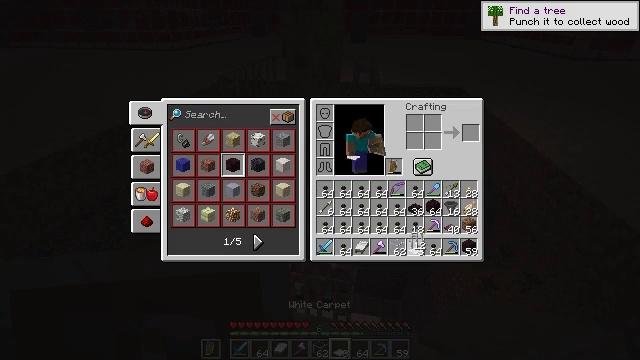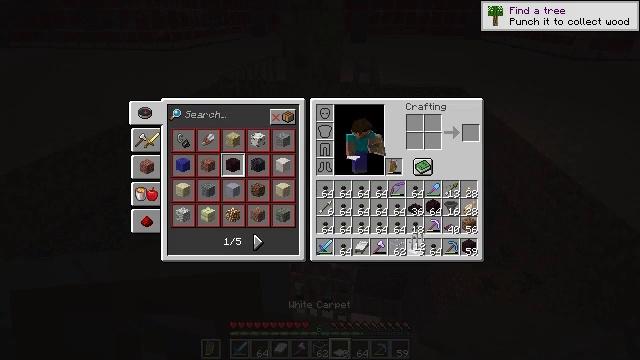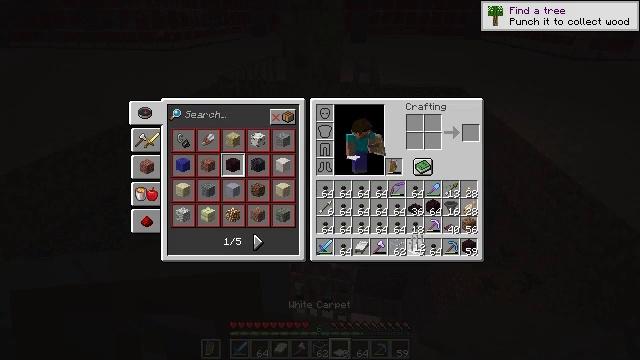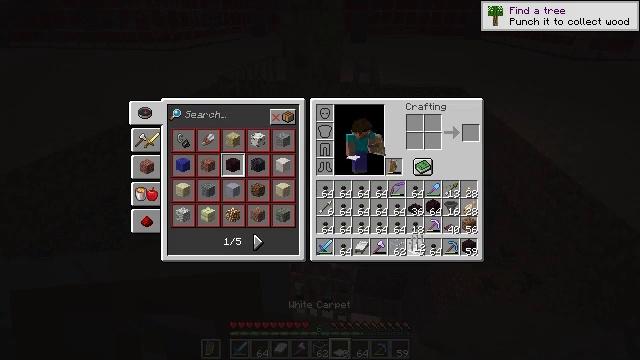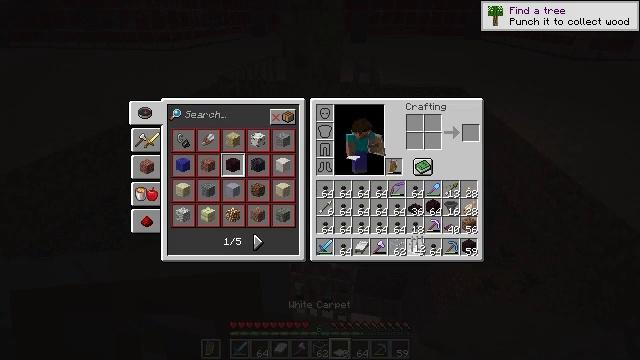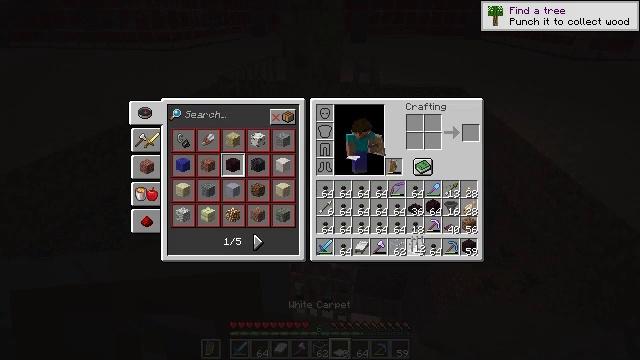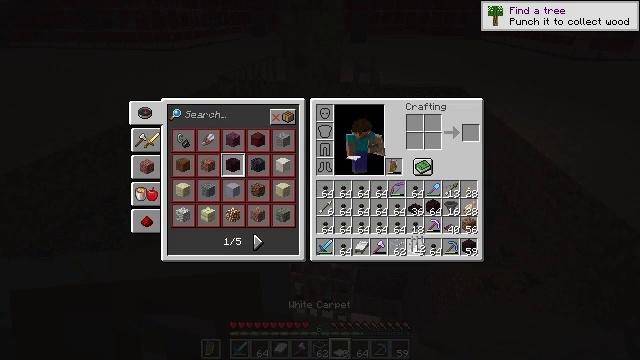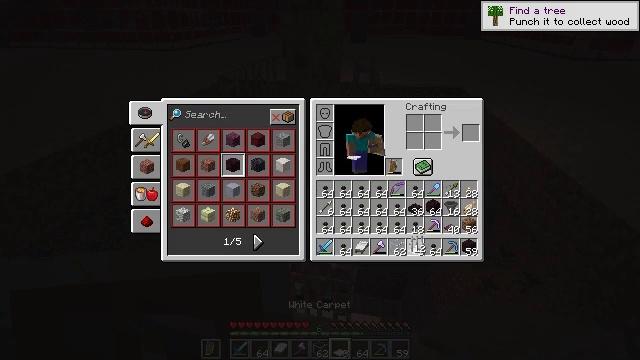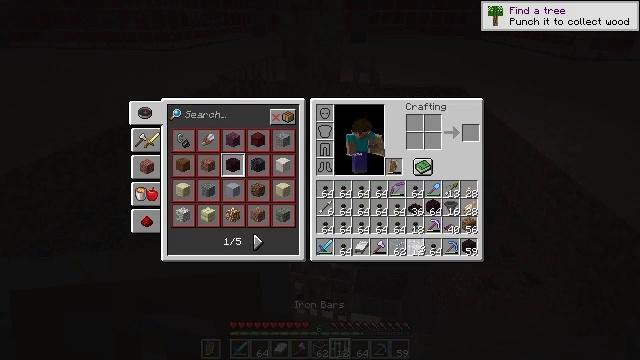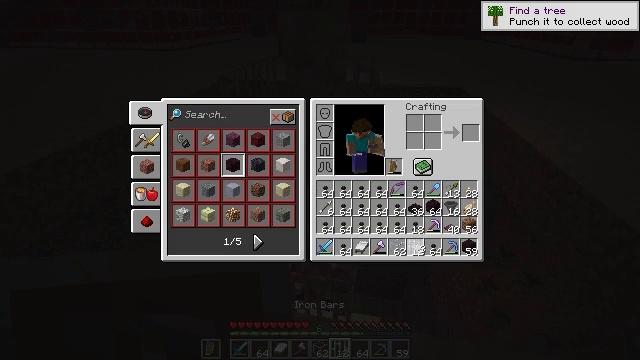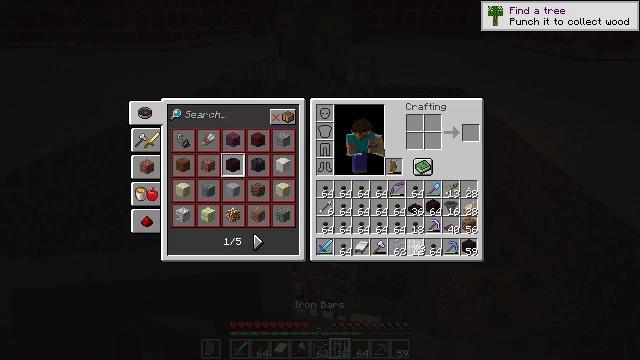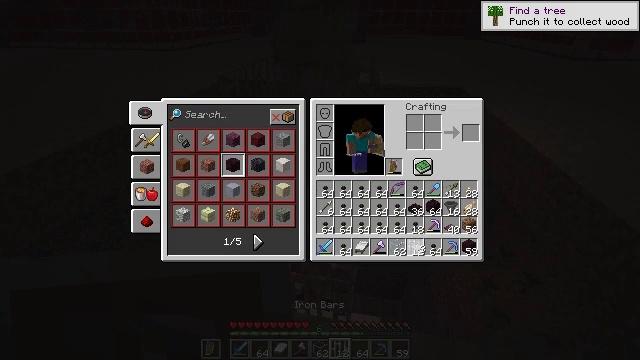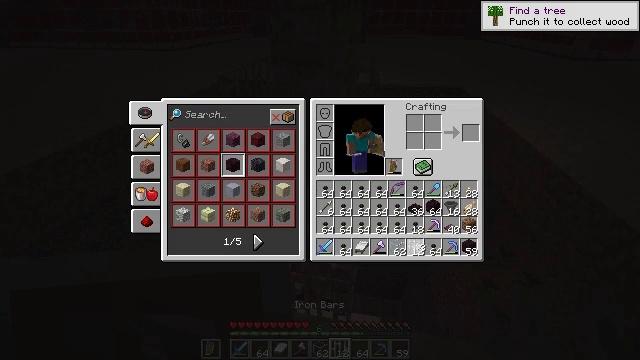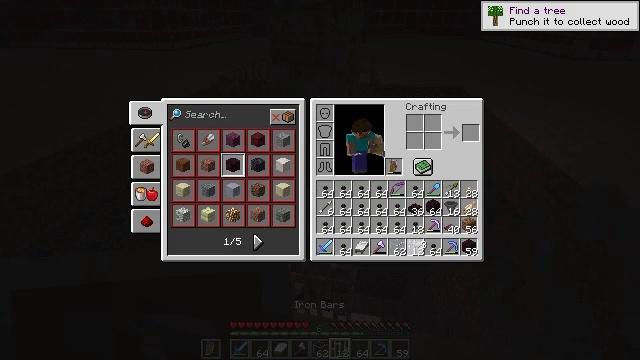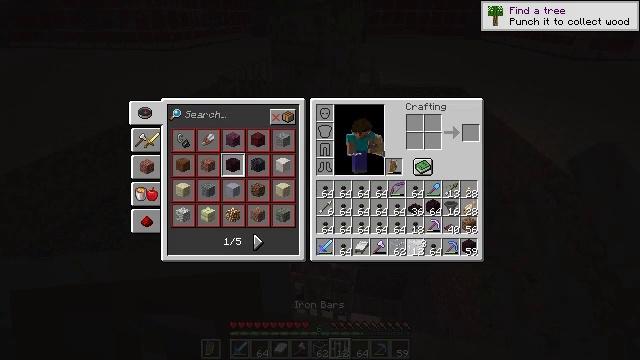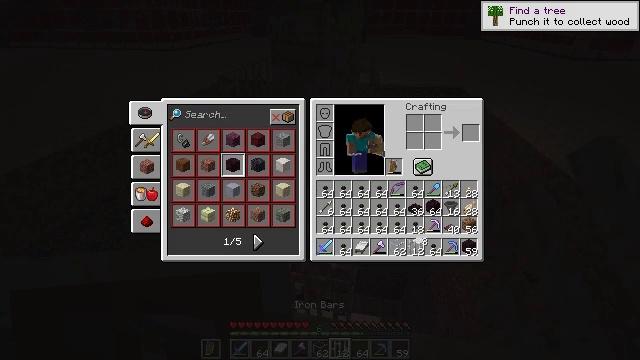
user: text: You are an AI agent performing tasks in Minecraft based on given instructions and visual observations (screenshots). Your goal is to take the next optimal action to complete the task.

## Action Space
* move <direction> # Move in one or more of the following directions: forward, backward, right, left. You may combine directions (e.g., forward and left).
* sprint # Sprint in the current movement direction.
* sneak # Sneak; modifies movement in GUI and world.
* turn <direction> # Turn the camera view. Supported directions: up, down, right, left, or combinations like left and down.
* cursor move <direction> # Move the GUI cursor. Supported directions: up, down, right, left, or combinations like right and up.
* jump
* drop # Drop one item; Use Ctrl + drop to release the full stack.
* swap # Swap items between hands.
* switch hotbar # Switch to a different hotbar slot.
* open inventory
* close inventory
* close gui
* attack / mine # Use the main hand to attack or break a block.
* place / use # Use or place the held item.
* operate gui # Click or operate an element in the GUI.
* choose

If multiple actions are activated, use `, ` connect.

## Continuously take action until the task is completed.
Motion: motion action
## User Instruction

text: Drop a white carpet.
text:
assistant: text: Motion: no_op
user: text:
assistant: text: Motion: no_op
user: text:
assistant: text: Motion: no_op
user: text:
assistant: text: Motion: no_op
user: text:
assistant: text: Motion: operate gui
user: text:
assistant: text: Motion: operate gui
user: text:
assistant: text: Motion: operate gui
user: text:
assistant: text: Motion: no_op
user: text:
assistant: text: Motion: no_op
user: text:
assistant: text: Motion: no_op
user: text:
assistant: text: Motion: no_op
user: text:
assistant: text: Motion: no_op
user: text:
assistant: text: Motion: no_op
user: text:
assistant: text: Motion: no_op
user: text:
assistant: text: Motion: no_op
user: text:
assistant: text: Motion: no_op
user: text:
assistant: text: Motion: no_op
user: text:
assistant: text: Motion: no_op
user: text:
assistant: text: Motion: no_op
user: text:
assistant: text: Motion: no_op
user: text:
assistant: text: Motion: no_op
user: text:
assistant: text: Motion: no_op
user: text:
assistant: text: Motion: no_op
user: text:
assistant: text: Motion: no_op
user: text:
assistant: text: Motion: no_op
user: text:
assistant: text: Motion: no_op
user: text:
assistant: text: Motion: cursor move up
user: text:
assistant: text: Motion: cursor move left and up
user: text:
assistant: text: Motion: cursor move up
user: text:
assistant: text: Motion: cursor move up